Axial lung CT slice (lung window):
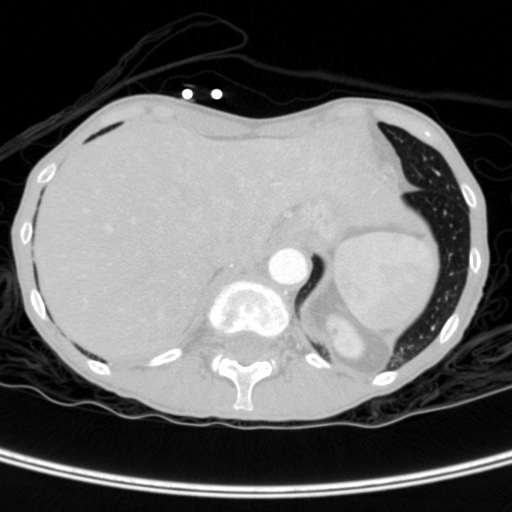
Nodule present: no